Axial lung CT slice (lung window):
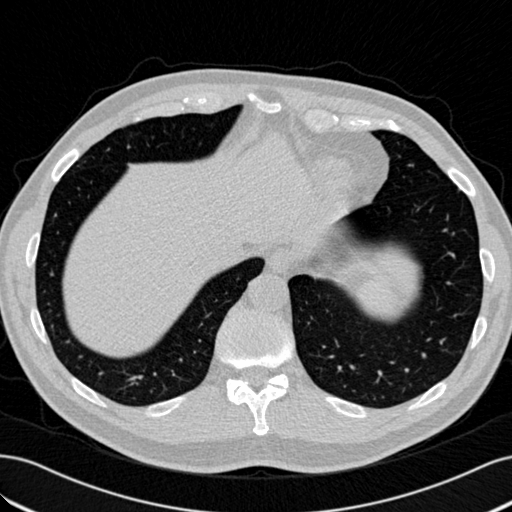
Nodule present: no